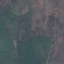
Land use / land cover: HerbaceousVegetation